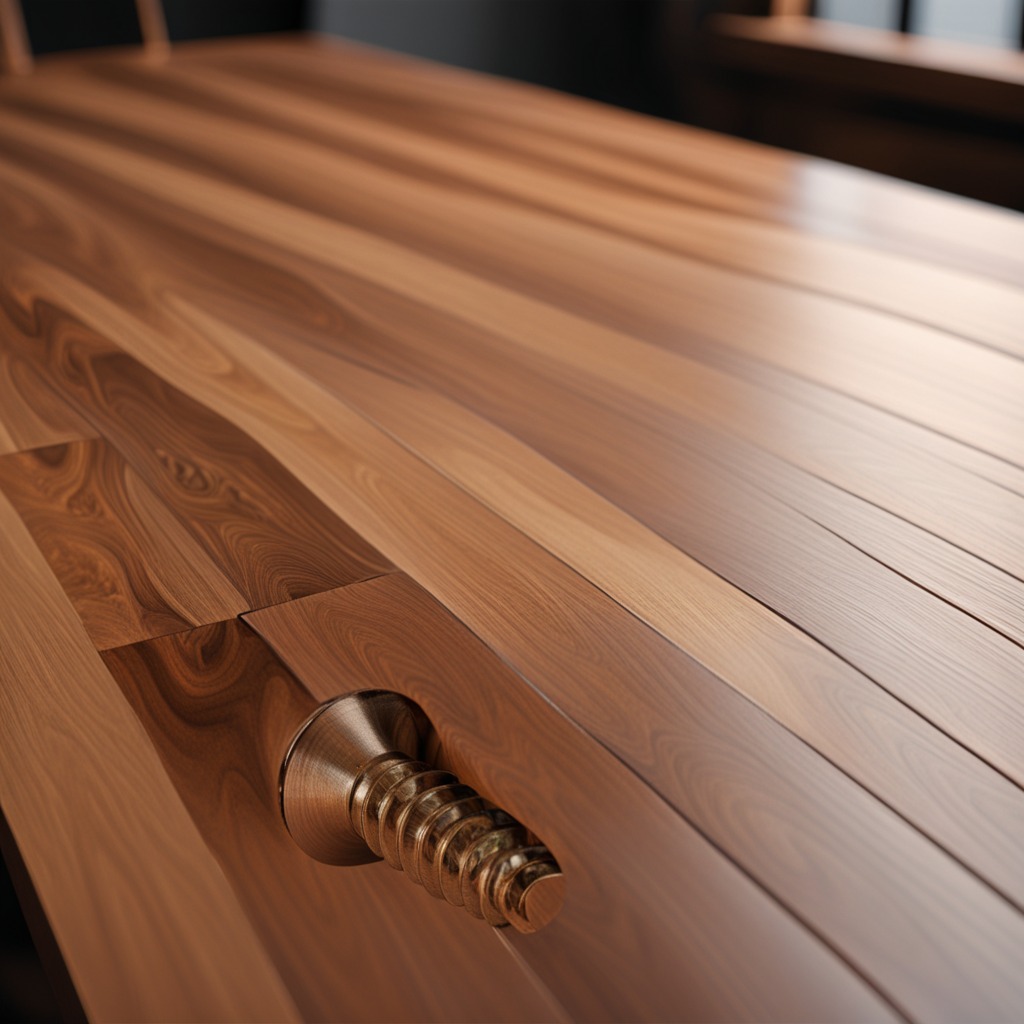
A metal screw lies on the wooden table in a carpentry studio.